Question: Currently, I need toimplement an html with javascript like as

When we input text in this textbox, it will show an autocomplete list. then we choice one of them. And we will show the icon and name of user.
I tried many ways but cannot.
So does anyone have any ideas?
Thanks so much
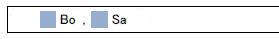
Answer: Try
<URL>
<URL>